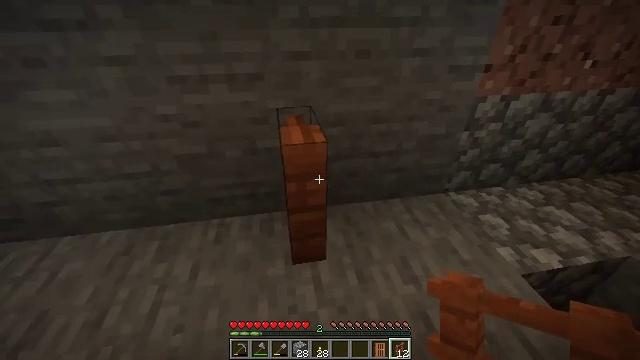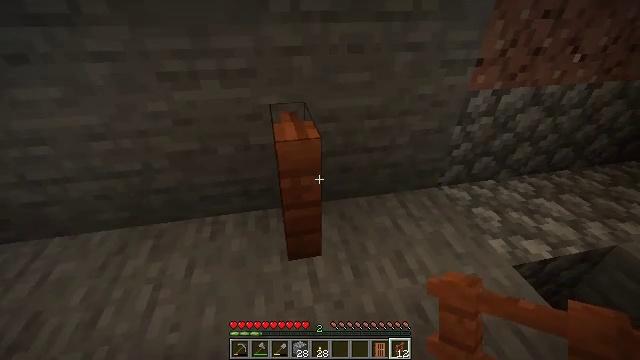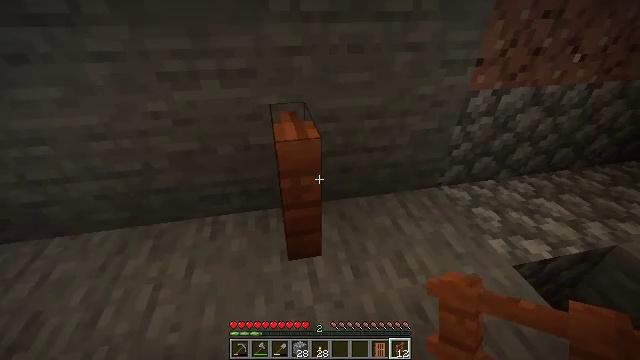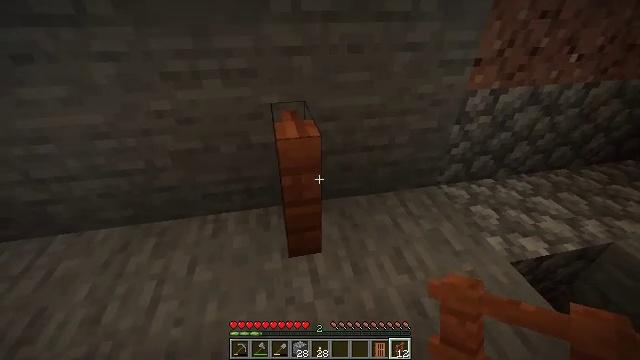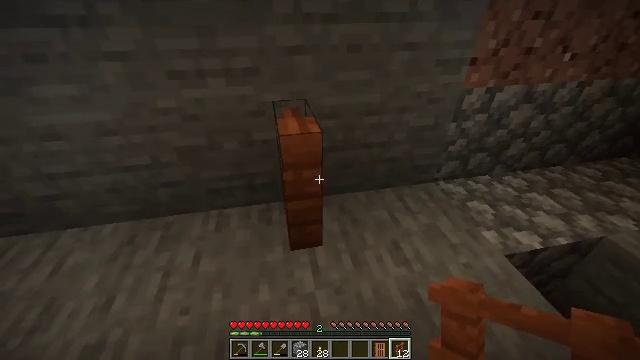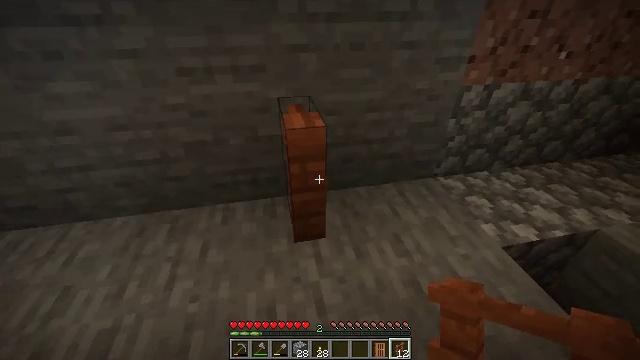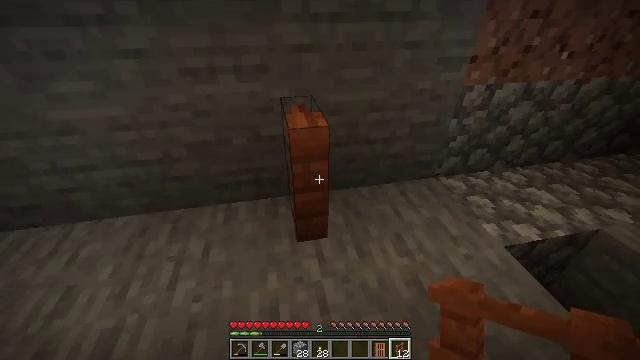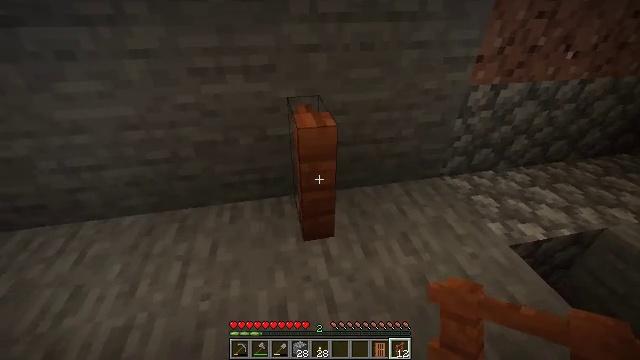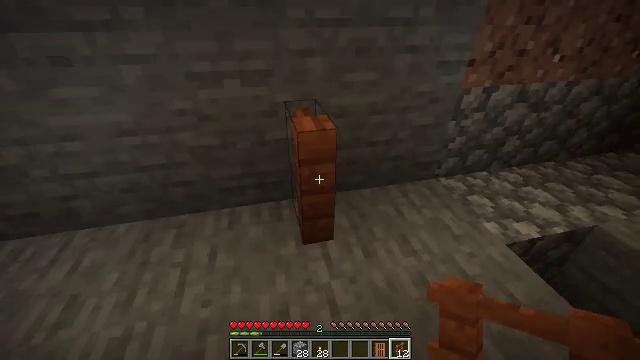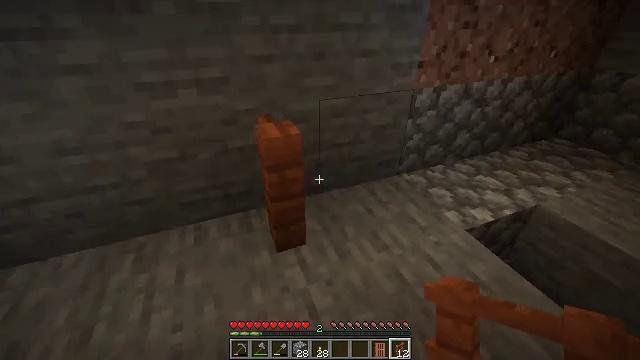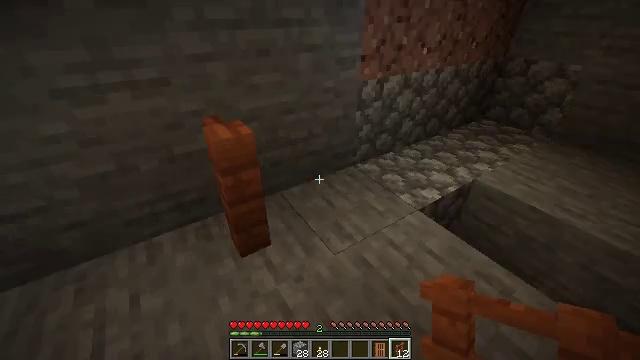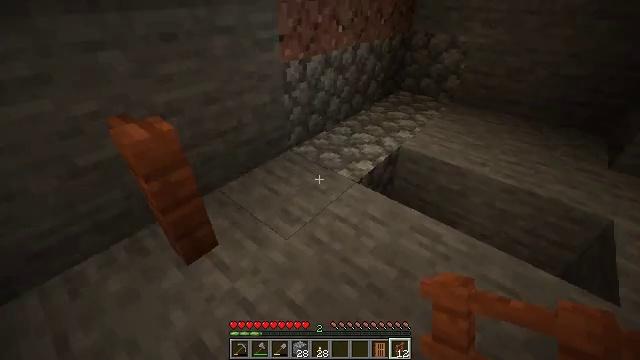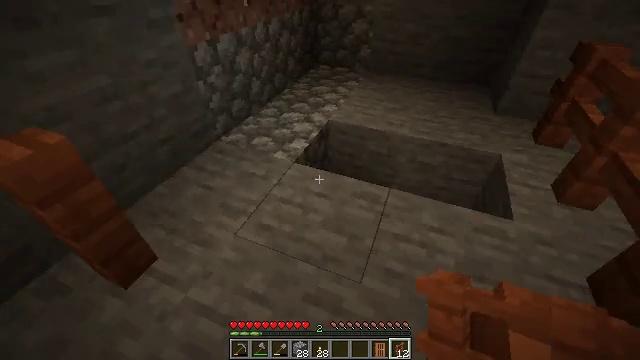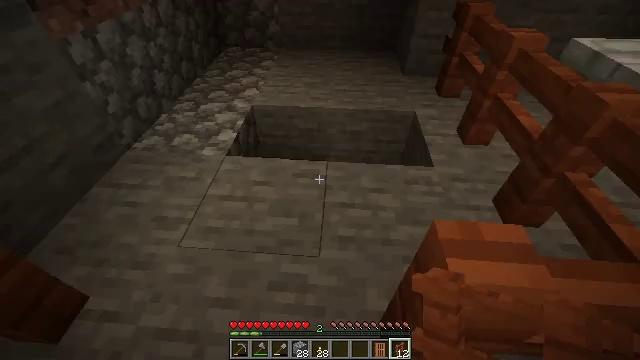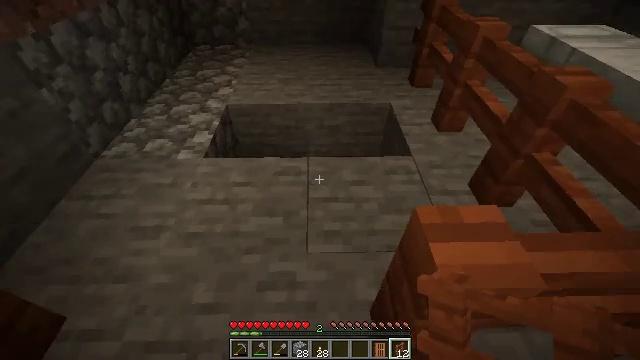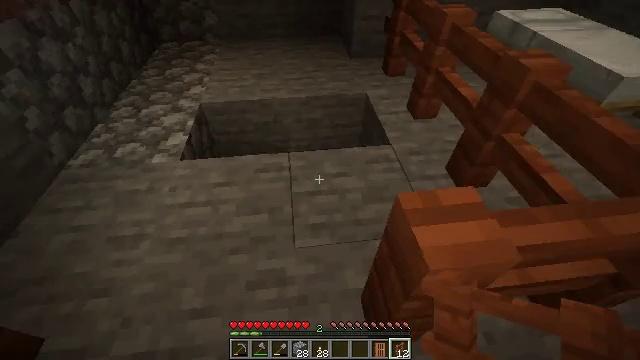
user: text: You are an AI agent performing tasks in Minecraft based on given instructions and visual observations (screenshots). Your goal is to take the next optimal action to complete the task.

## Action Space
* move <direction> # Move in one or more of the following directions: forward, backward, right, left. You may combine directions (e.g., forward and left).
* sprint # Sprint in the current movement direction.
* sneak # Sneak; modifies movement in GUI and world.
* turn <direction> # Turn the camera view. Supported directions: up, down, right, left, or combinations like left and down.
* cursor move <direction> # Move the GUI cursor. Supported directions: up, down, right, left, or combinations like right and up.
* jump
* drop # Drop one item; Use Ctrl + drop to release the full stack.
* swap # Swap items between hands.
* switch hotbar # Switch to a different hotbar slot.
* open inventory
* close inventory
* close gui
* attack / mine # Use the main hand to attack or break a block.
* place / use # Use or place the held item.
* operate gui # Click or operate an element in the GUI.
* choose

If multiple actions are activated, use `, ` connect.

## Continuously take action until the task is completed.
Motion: motion action
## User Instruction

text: Craft an acacia fence gate.
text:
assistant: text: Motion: turn right
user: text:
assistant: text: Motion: no_op
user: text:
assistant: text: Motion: move back
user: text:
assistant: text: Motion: move back
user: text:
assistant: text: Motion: move back
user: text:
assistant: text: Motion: move back
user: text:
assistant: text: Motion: move back
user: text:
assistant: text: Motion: turn right
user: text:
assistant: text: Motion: turn right and up
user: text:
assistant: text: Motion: turn right
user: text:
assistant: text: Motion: turn right and down
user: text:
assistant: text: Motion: turn right and down
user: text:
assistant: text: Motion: turn right and down
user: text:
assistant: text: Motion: turn right
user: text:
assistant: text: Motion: turn right and down
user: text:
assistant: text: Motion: turn right and down
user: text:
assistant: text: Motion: turn right and down
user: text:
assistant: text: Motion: turn right and down
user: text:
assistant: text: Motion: turn down
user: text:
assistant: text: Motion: move back, turn left and down
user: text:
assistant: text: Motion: move back, turn left
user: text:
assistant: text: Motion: move back, turn left
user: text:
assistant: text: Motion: move back, turn left
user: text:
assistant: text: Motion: move back, turn left and up
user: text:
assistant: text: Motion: move back and move right, turn left and up
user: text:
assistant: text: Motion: move back and move right, turn left and up
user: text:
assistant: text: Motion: move right, turn left and up
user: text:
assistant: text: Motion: move right, turn left and up
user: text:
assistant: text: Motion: move right, turn left and up
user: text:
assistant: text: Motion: turn up